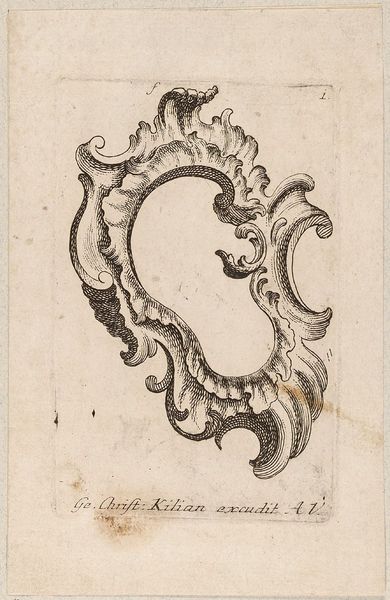
Titel: Rocaille-Kartusche, Blatt 1 aus der Folge 'Kartuschen'
Künstler: Georg Christoph Kilian
Standort: Hamburg
Institution: Museum für Kunst und Gewerbe Hamburg
Schlagwörter: ohr, rahmen, rokoko, papier, grafik, graphik, grisaille, kartusche, verzierung, fotografie, photographie, buch, druckgraphik, druckgrafik, radierung, seite, rocaille, christ, style, reproduktionen, kilian, druckerzeugnisse, ornamentstich, vorlageblätter, crisaille